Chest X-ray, AP view. Patient: 57 years old, sex F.
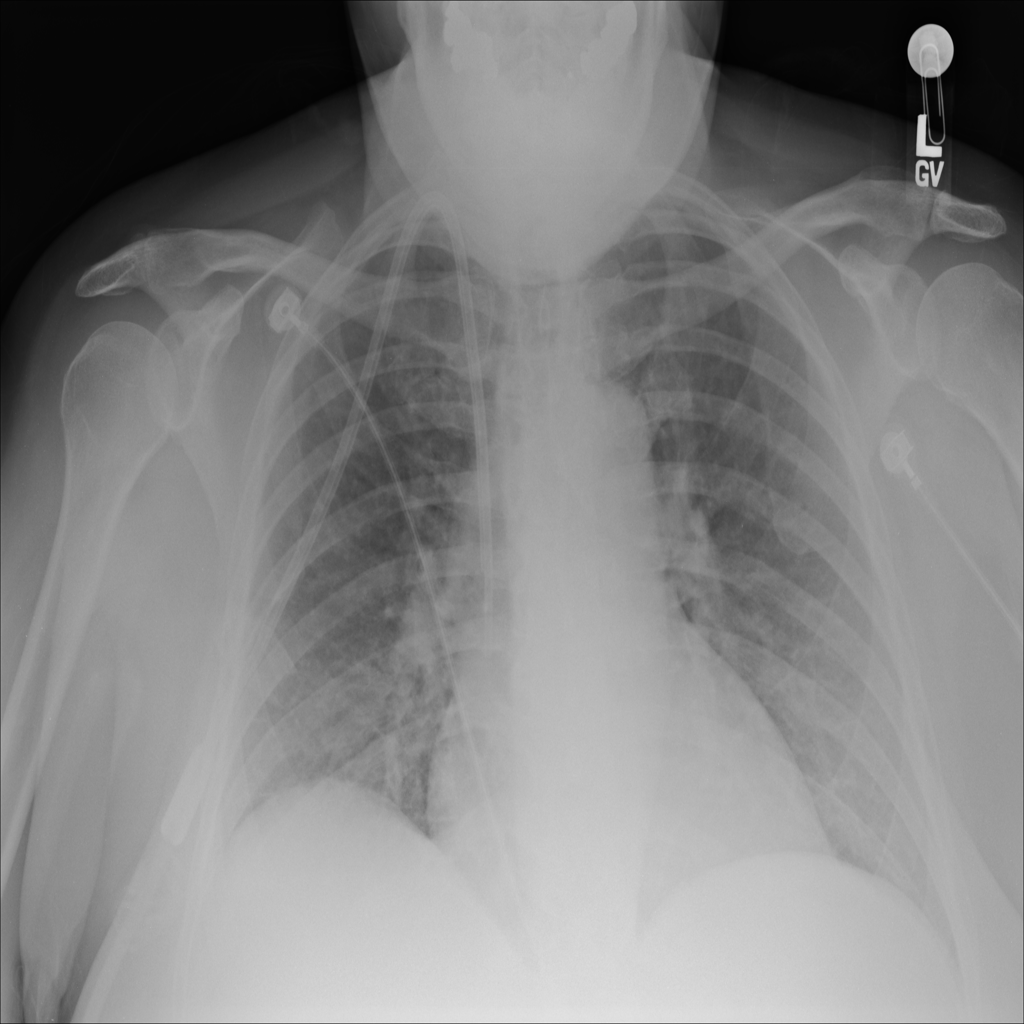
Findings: No Finding